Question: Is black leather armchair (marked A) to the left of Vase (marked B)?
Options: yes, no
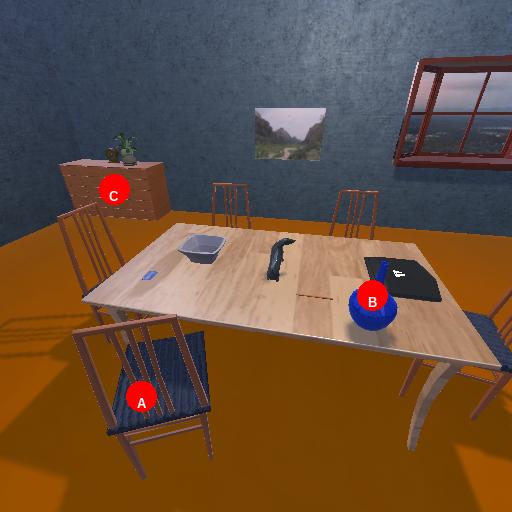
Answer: yes